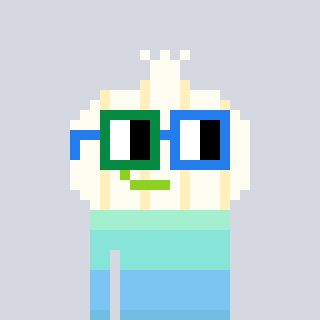
a pixel art character with square green and blue glasses, a garlic-shaped head and a hotbrown-colored body on a cool background